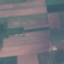
Land use / land cover: AnnualCrop